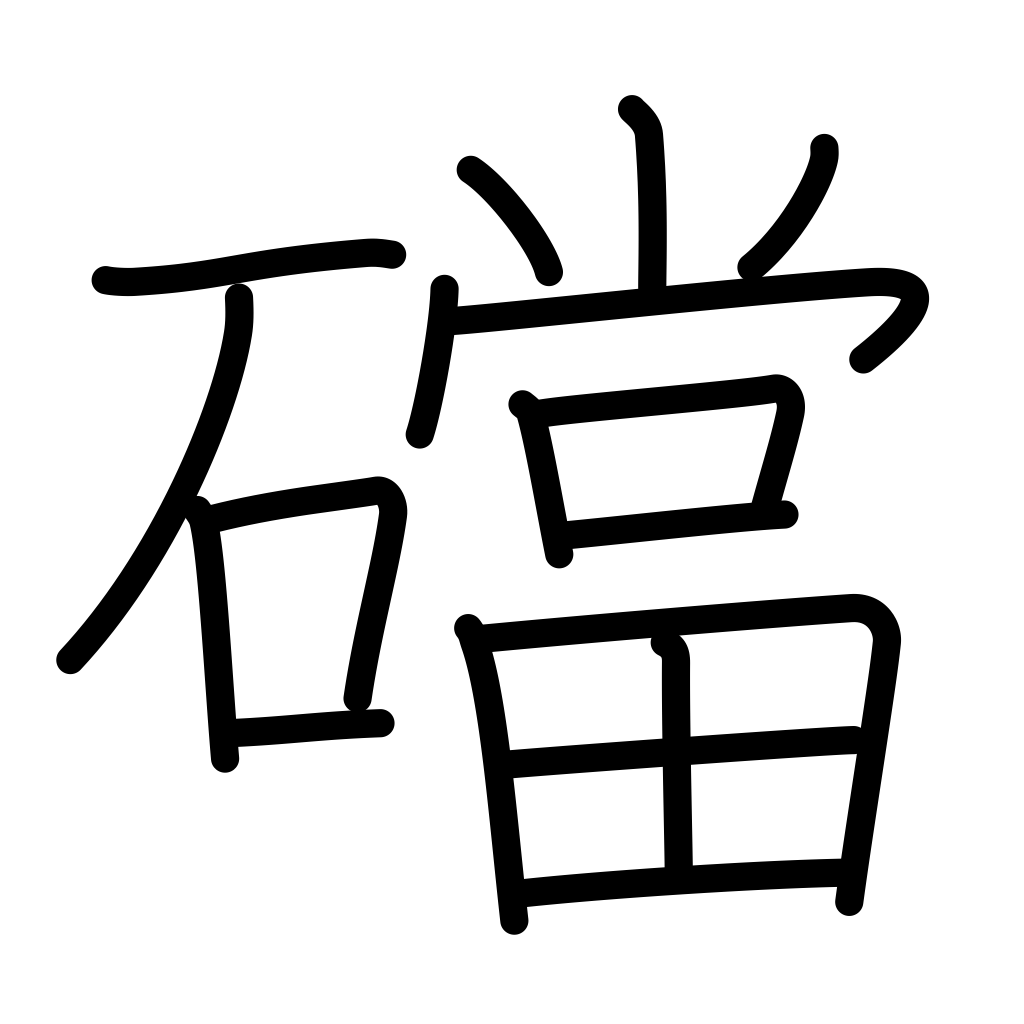
Meaning: bottom, base, slap, bang, all of a sudden